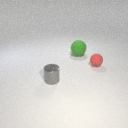
small gray metal cylinder to the left of small red rubber sphere